Question: I am trying to install python-tds and I cannot figure out where to go from here. I have very limited experience with python so any help would be much appreciated.

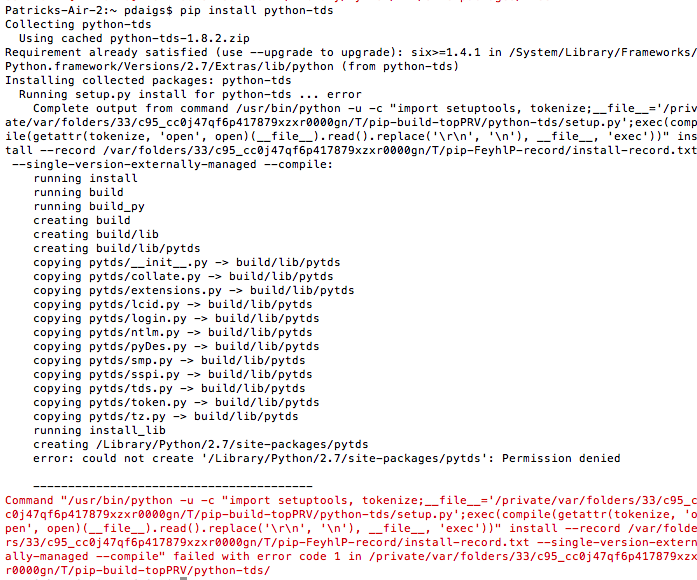
Answer: You are trying to install a package that will need to write files under system directories and your [current] user does not have enough privileges to do so:
'''
error: could not create '/Library/Python/2.7/site-packages/pytds': Permission denied
'''
You need to install it as superuser:
'''
$ sudo pip install python-tds
'''
In this particular case, 'sudo' will elevate the privileges (to superuser) for the command . 'sudo' may also be used to execute any command as any other existing user ('$ man sudo' for more information).